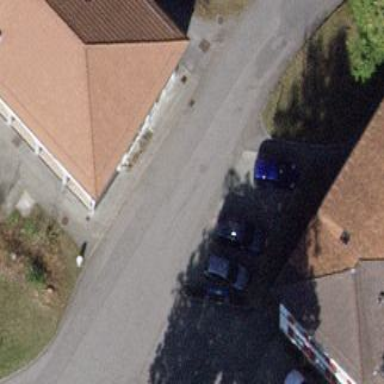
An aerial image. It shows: Parking area.